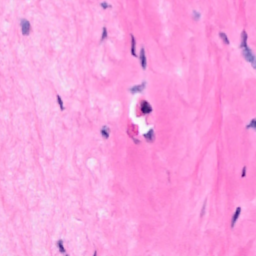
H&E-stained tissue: Breast